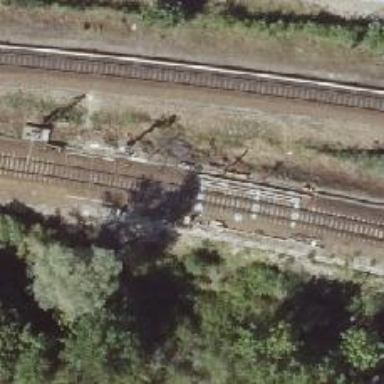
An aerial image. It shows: Railway signal.